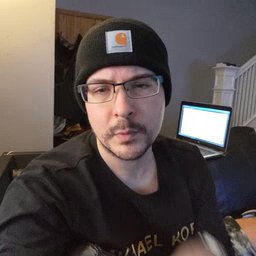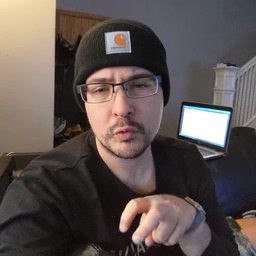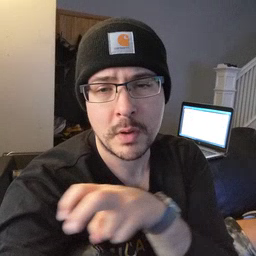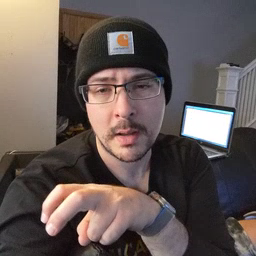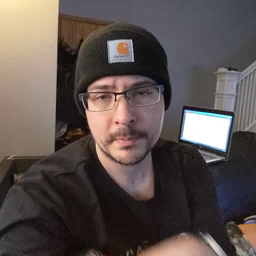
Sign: ride